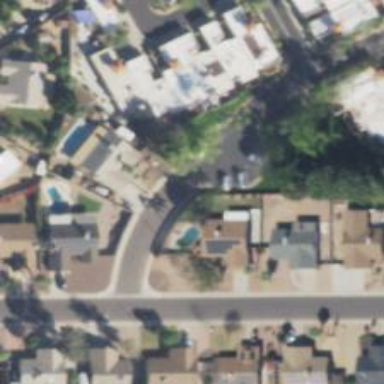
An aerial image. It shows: Asphalt road in residential area.